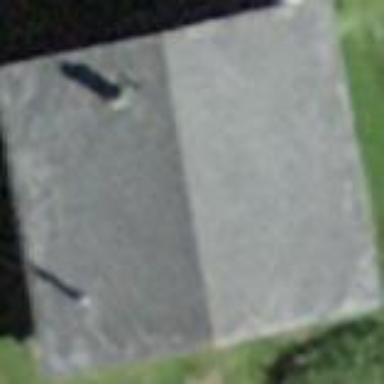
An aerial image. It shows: Gabled building.